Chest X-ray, PA view. Patient: 45 years old, sex M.
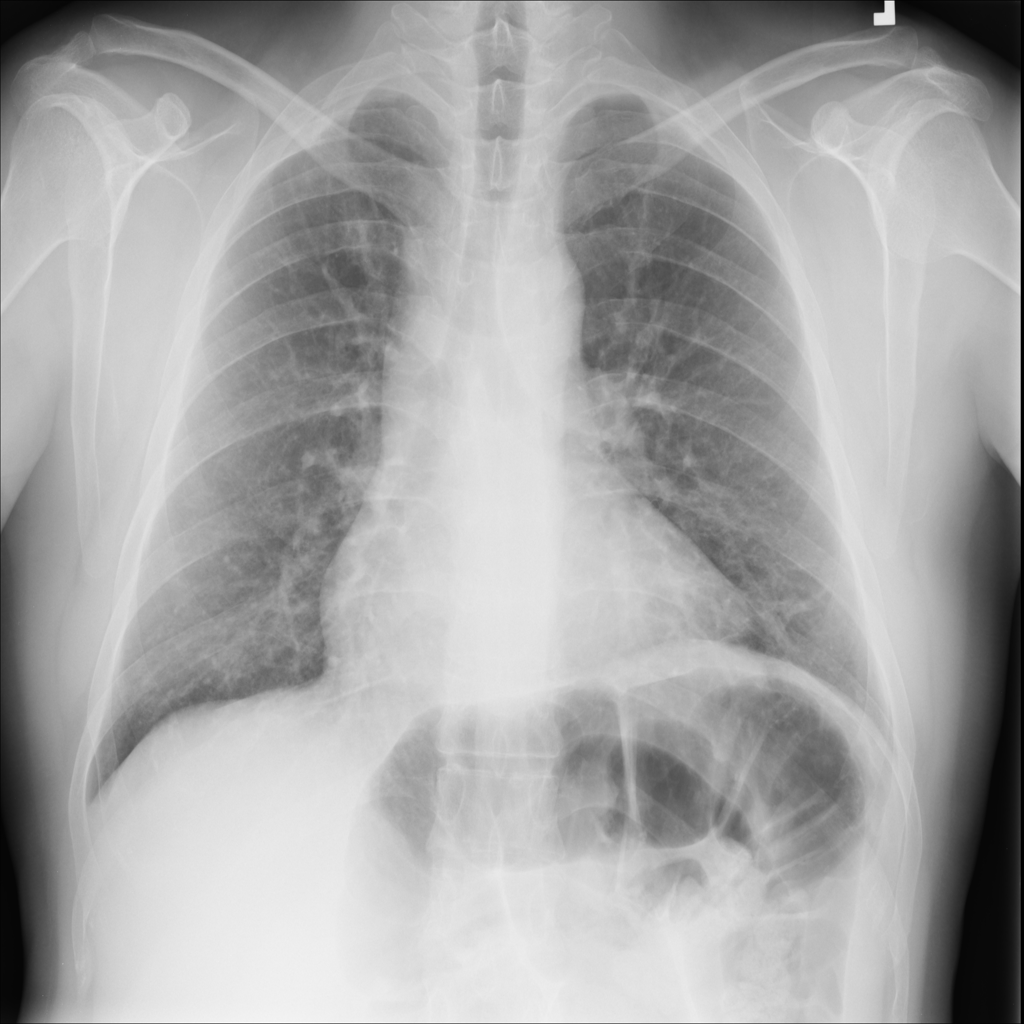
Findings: Atelectasis, Mass